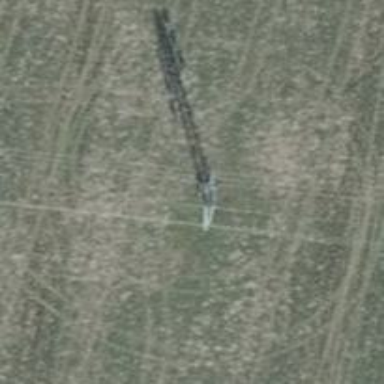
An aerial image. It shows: Power tower.